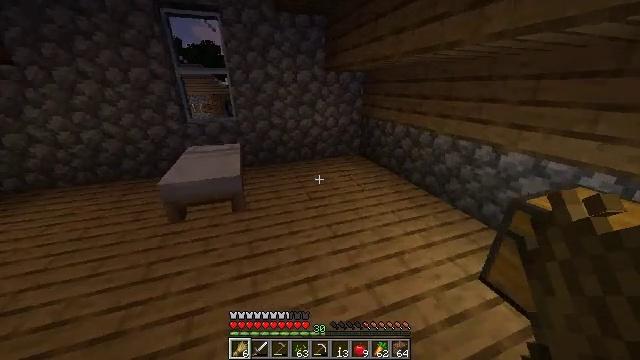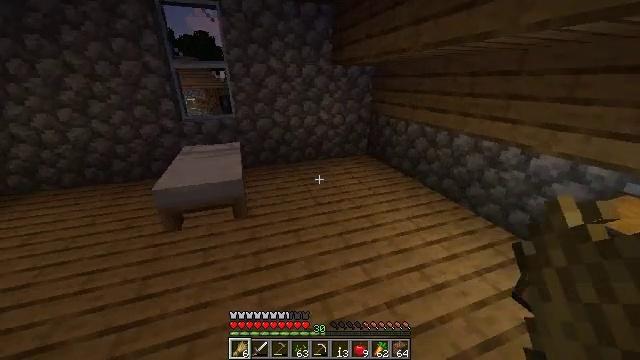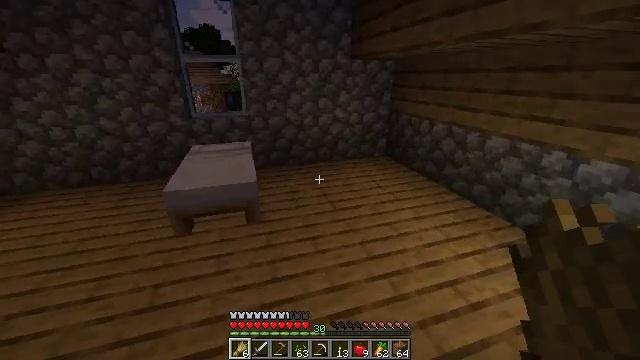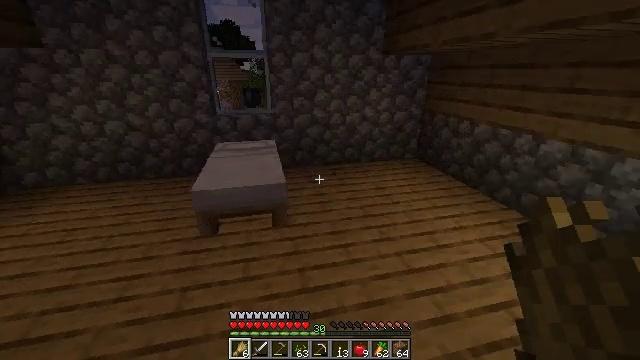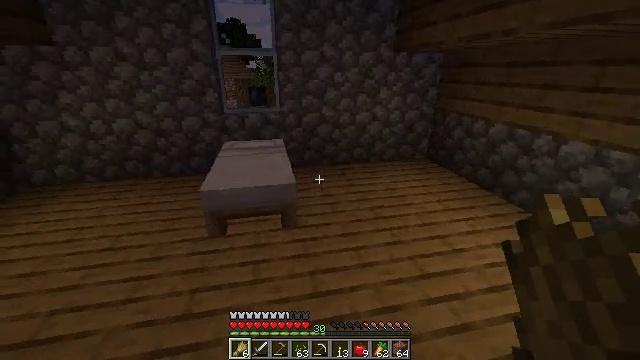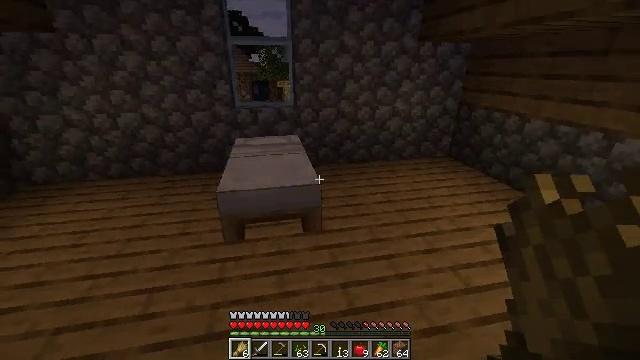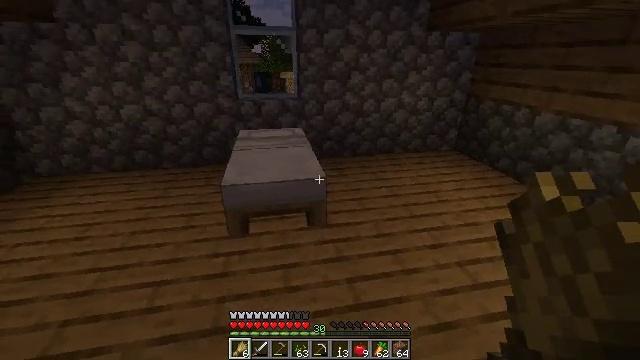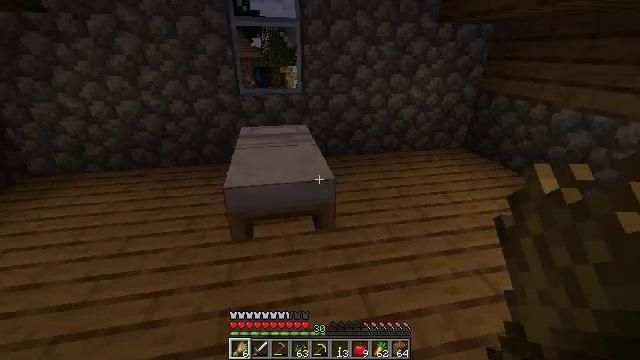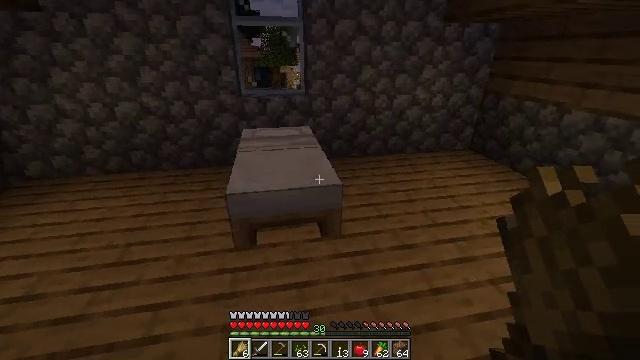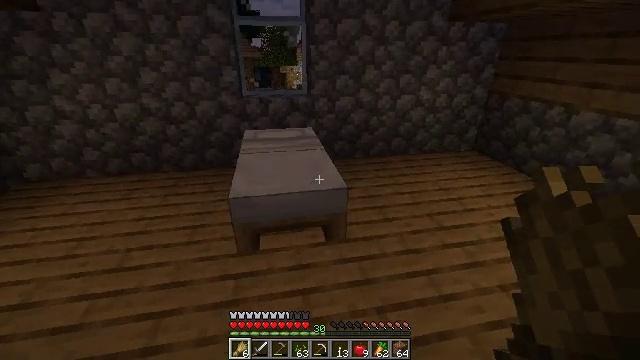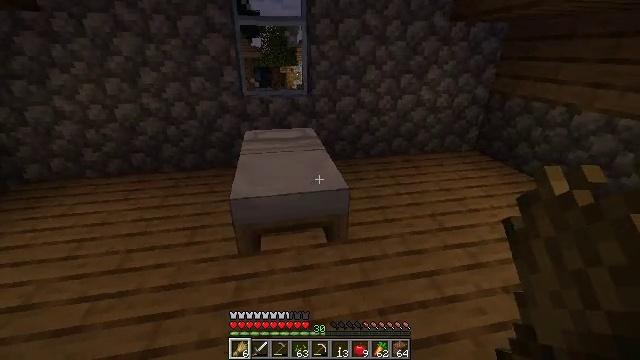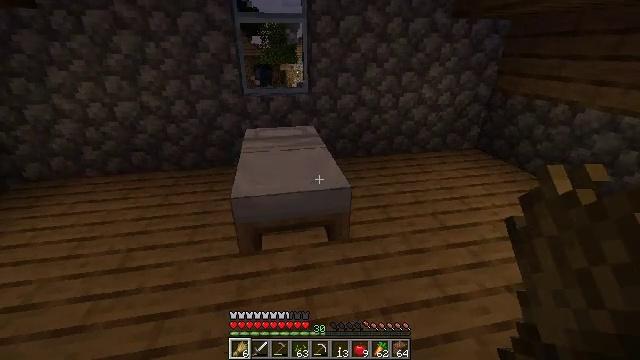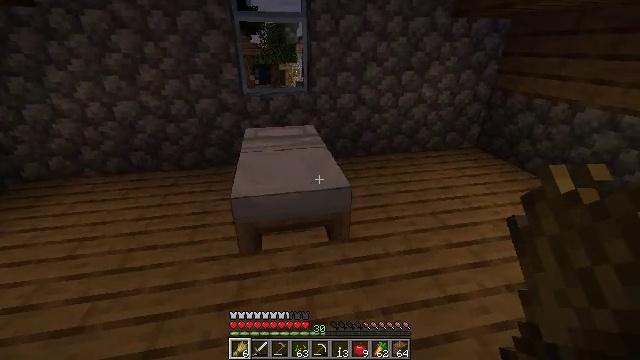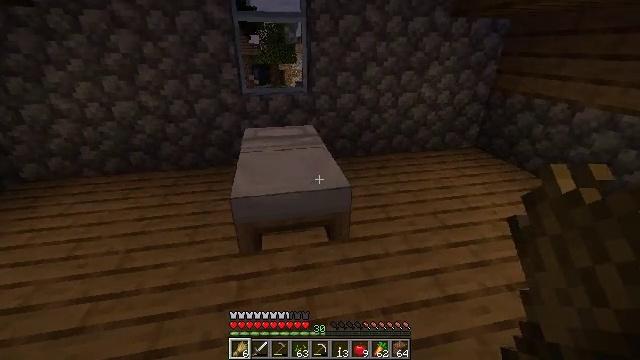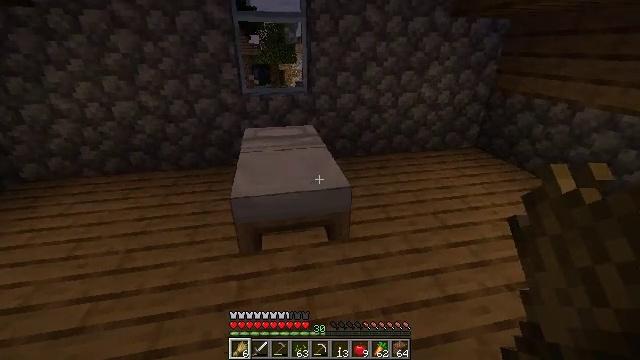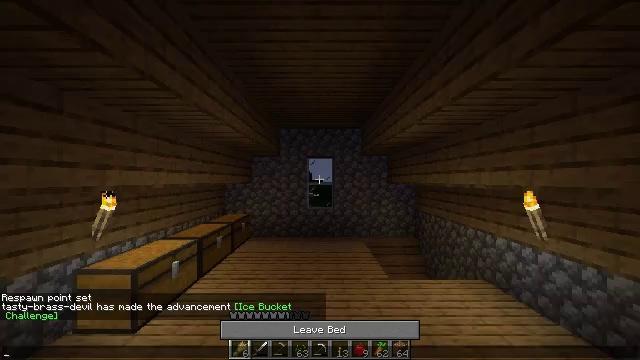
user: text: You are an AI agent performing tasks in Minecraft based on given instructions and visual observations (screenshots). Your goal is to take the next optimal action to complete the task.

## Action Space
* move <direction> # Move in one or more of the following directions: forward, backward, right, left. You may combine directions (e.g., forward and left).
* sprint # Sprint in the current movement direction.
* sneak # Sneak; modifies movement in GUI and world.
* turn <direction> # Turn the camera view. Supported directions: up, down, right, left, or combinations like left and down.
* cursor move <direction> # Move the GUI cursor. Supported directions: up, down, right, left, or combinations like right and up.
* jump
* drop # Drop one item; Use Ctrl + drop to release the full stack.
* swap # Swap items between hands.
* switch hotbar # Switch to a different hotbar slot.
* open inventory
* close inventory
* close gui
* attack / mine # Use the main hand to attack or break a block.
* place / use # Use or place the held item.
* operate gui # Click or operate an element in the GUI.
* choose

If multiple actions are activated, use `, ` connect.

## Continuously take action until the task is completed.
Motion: motion action
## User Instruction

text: Cut down the tree and harvest oak logs.
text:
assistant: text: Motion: move left
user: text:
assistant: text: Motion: move left, turn left
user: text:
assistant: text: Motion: move forward and move left, turn left
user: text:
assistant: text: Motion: move forward and move left, turn left
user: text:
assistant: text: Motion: move forward and move left, turn down
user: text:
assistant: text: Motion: move forward, turn down
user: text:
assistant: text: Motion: no_op
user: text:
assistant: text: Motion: no_op
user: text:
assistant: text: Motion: use / place
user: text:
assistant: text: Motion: use / place
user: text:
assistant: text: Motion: use / place
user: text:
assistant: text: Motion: no_op
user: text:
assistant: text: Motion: no_op
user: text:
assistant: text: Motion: no_op
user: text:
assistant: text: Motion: no_op
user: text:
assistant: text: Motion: open gui
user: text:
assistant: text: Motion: no_op
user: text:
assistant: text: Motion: no_op
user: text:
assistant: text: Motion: no_op
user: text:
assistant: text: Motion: no_op
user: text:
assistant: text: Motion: no_op
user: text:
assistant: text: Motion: no_op
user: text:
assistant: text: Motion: no_op
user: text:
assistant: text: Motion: no_op
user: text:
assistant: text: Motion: no_op
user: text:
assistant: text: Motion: no_op
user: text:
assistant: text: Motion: no_op
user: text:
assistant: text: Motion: no_op
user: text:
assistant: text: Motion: no_op
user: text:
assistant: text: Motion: no_op